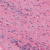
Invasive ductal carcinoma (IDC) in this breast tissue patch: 0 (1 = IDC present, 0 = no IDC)